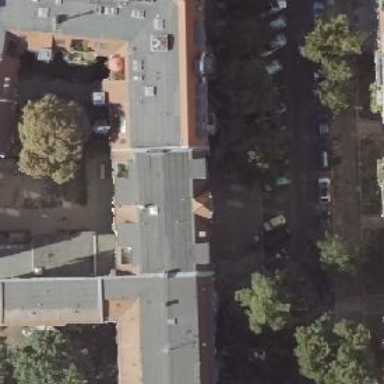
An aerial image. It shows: Kindergarten.